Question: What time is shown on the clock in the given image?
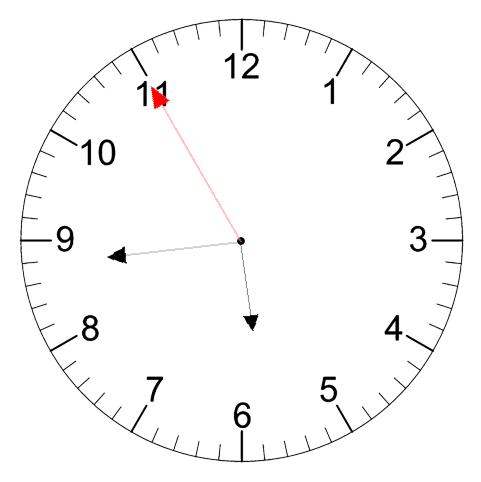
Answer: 05:43:55